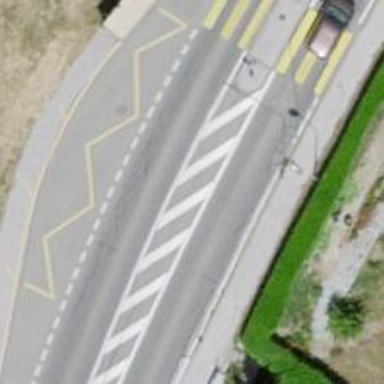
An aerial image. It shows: Public transport stop position.